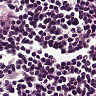
Metastatic tissue present: no